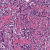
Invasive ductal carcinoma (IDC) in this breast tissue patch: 1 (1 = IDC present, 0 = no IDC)